Aerial crown-view tile of a tropical tree (Barro Colorado Island, Panama), acquired 20240813:
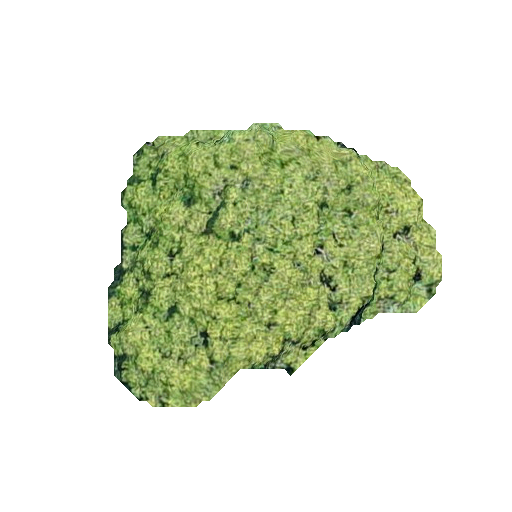
Species: Guatteria lucens
GBIF accepted scientific name: Guatteria lucens
Crown area: 102.112 m²